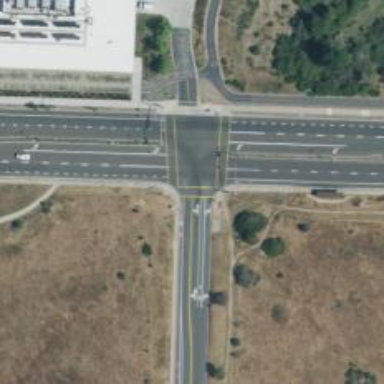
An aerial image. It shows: Footway crossing.